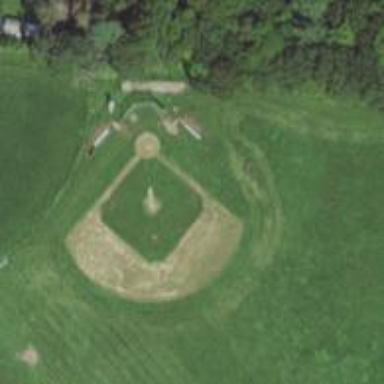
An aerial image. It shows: Baseball pitch for leisure land.